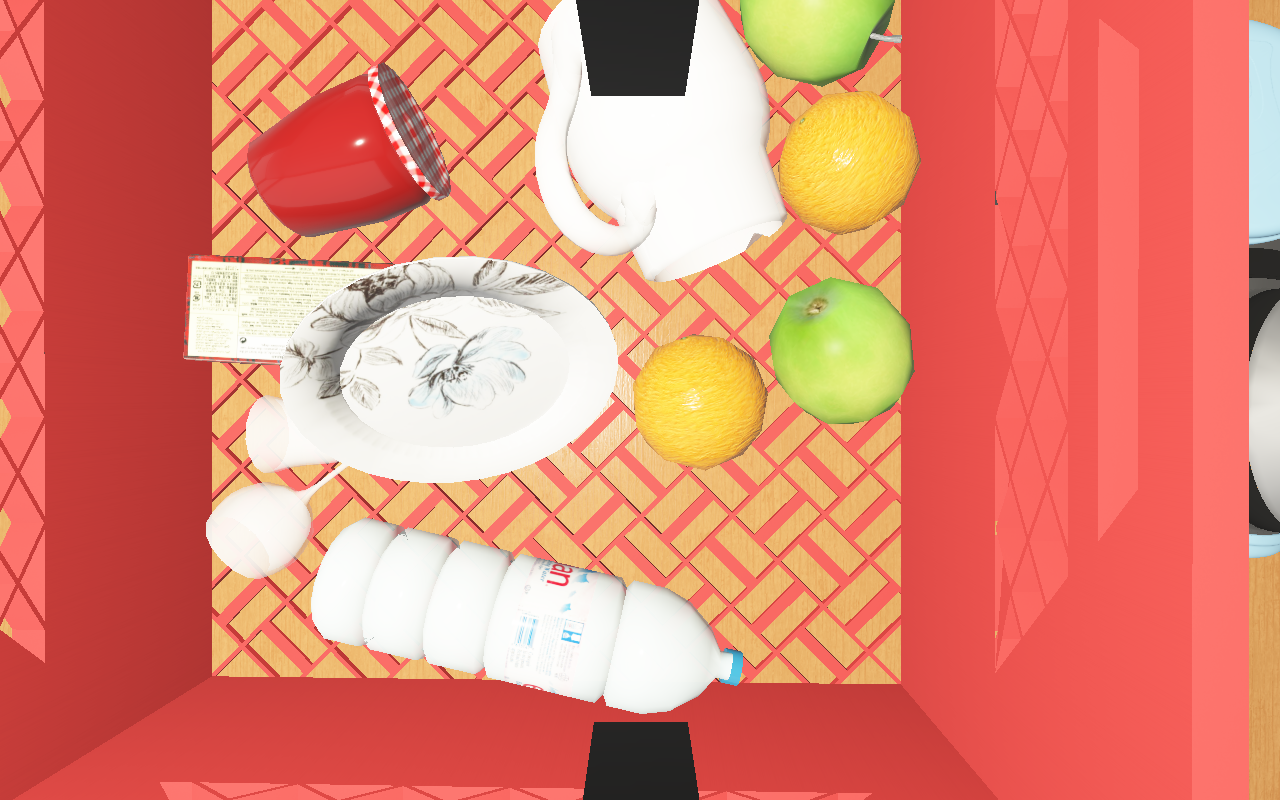
Objects in the scene:
carafe
apple
apple
orange
orange
spoon
plate
glass
jam jar
cereal box